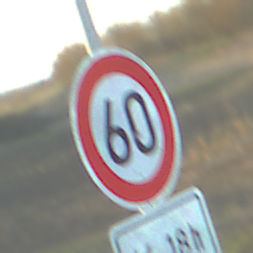
Verkehrszeichen: Geschwindigkeit60
Zusatzzeichen unten: ZeitangabenOhneBeschraenkungAufWochentage1
Umgebung: Outdoor, Nature
Tageszeit: SunriseSunset
Wetter: PartlyCloudy
Licht: Natural
Jahreszeit: NotSpecified
Kontrast: MediumContrast